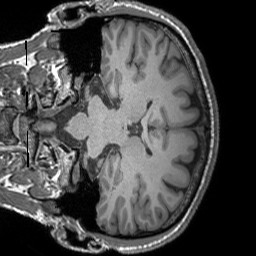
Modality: T1w
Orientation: coronal
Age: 33
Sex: male
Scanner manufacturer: siemens
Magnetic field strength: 3 T
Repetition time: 1.9 s
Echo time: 0.00252 s